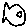
Label: fish